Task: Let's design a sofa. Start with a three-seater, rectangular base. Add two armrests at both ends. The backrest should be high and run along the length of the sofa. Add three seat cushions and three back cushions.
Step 195:
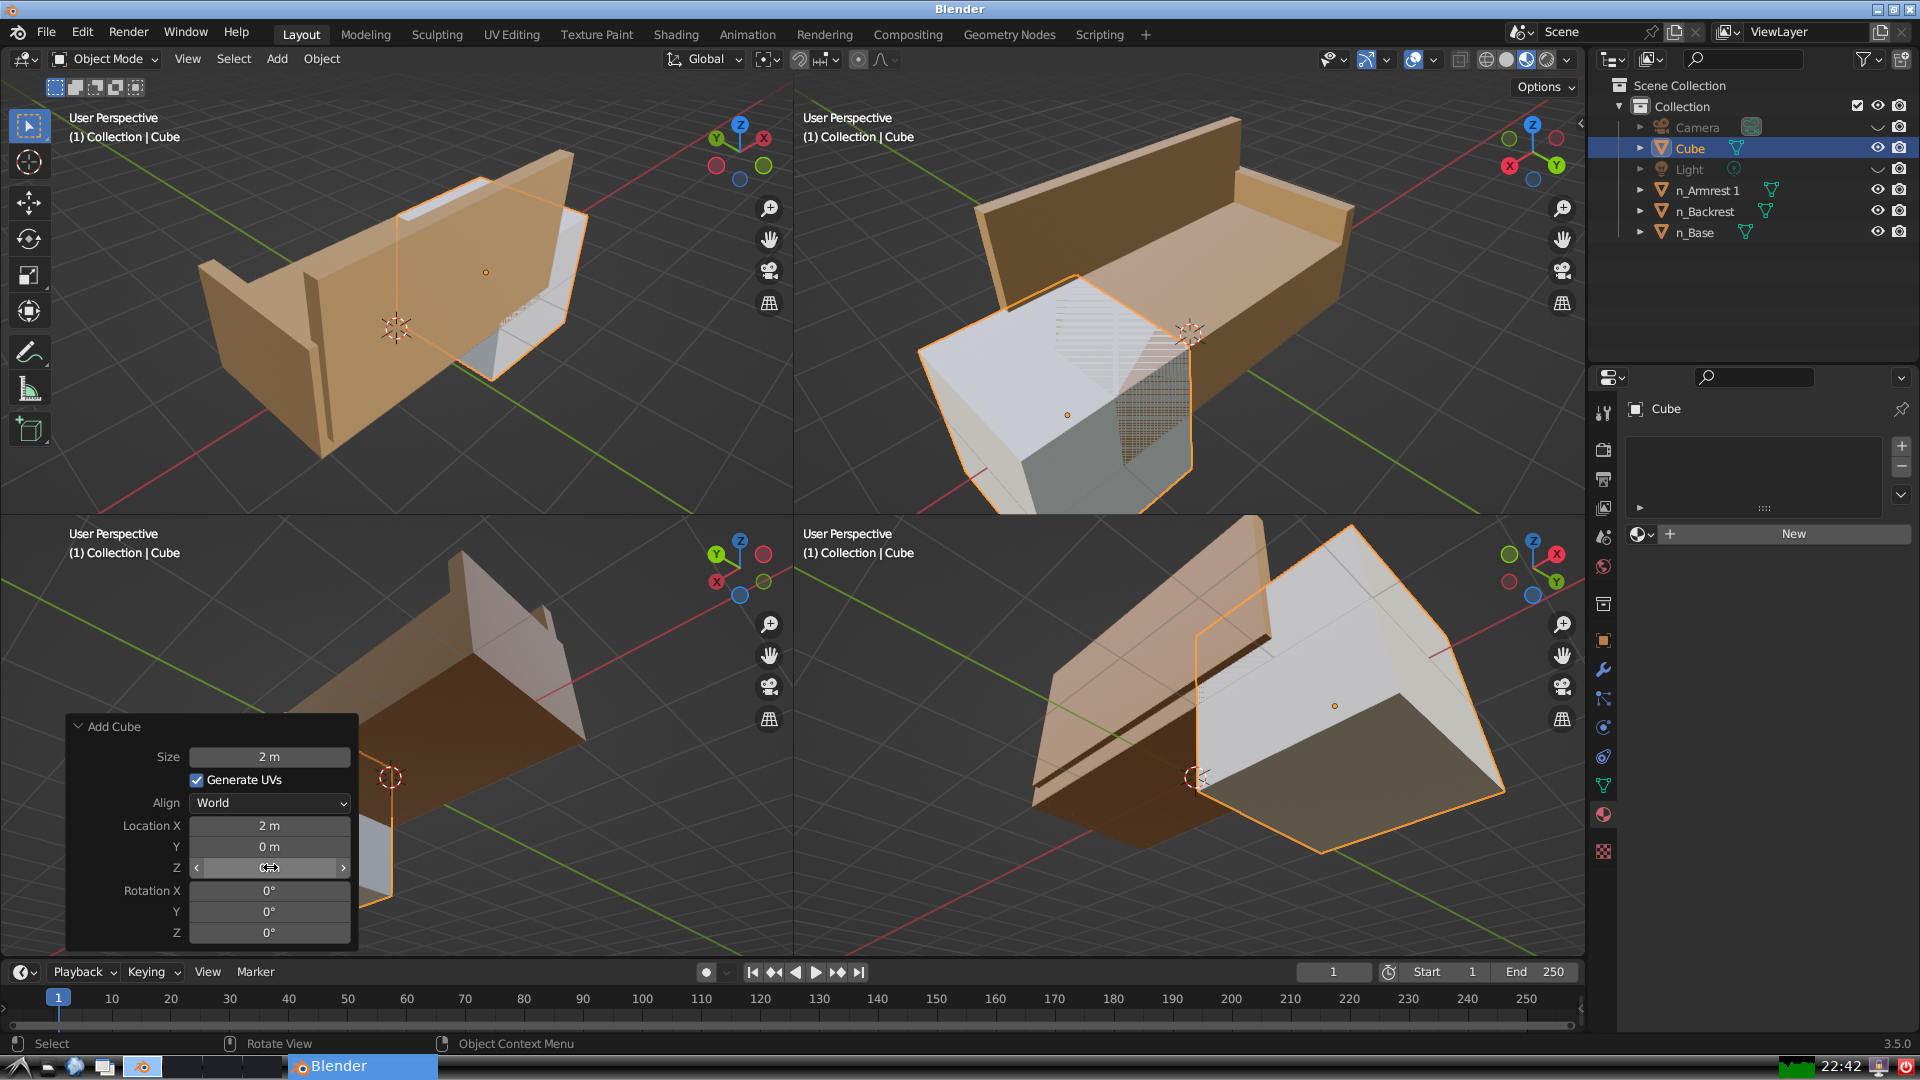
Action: click: no